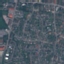
Label: Residential